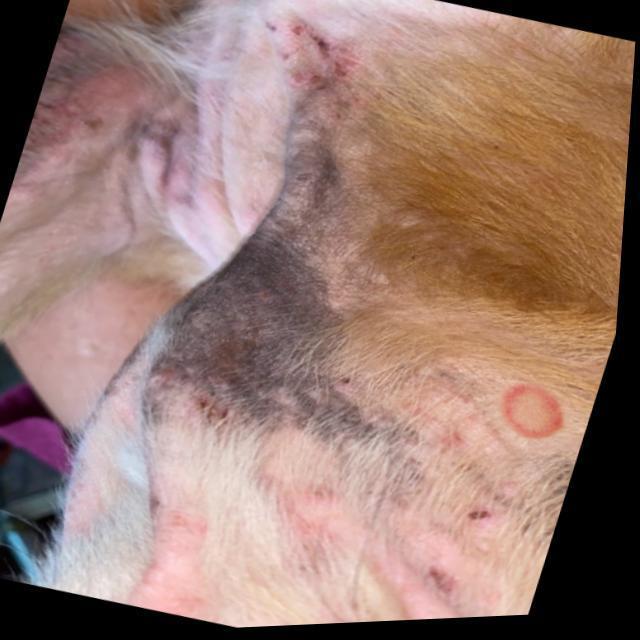
Canine ringworm (Dermatophytosis) — fungal infection caused by Microsporum or Trichophyton. Presents with circular alopecia, scaling, crusting, and broken hairs.